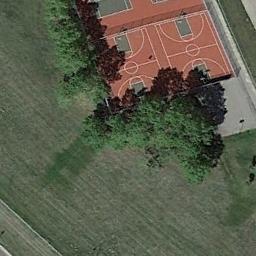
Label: basketball_court